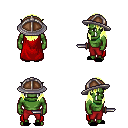
a pixel art fantasy rpg character, male body template, orc, green skin, red cape, red pants, gold long hairstyle, chain helm, black slippers, dagger, four views (front, back, left, right), 2x2 character sprite sheet, small pixel art, hard edges, no anti-aliasing